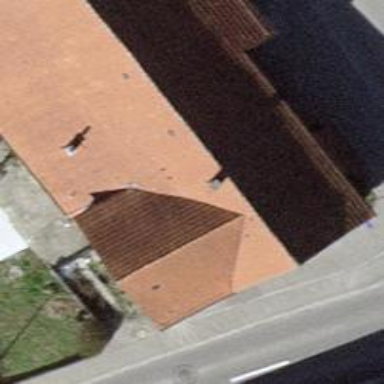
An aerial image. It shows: Restaurant.